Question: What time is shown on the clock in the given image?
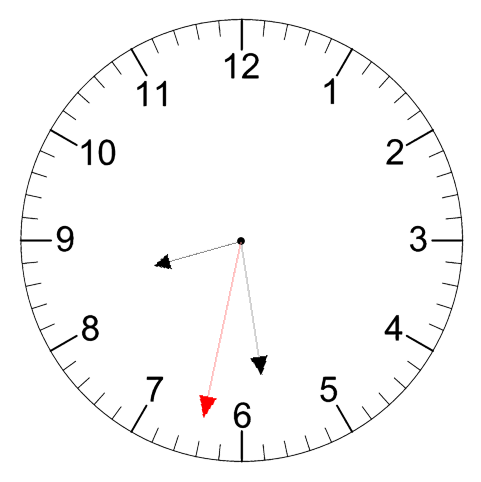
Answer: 08:28:32